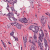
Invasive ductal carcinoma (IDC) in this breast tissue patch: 1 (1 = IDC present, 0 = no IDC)